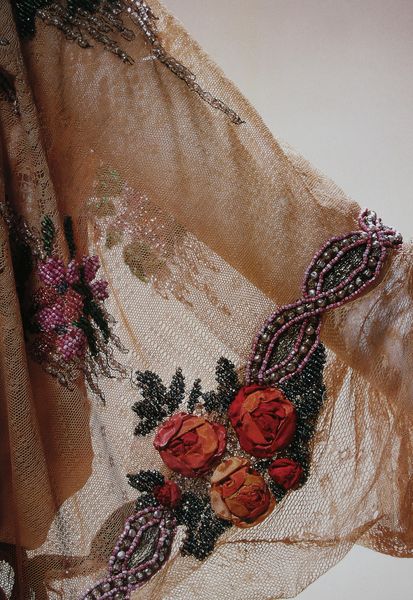
Titel: Abendkleid (Detail)
Künstler: Paul Poiret
Standort: Kyoto (Japan)
Institution: Kyoto Costume Institute
Schlagwörter: blätter, grün, ausschnitt, blume, blumen, grau, kleid, blüten, rosen, rot, tuch, mode, muster, ornament, arm, falten, silber, ärmel, bestickt, stickerei, stoff, borte, perlen, rosa, modell, violett, bordüre, detail, floral, verzierung, foto, fotografie, geflochten, achsel, durchsichtig, gaze, bestickz, bort, lurex